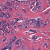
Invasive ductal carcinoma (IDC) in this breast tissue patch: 1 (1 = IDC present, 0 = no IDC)